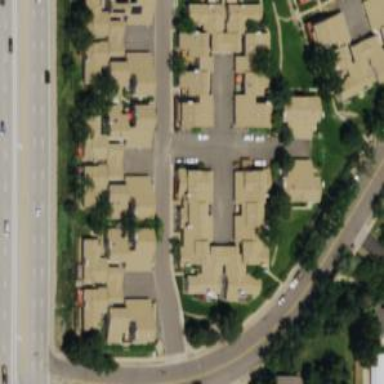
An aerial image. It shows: Living street.